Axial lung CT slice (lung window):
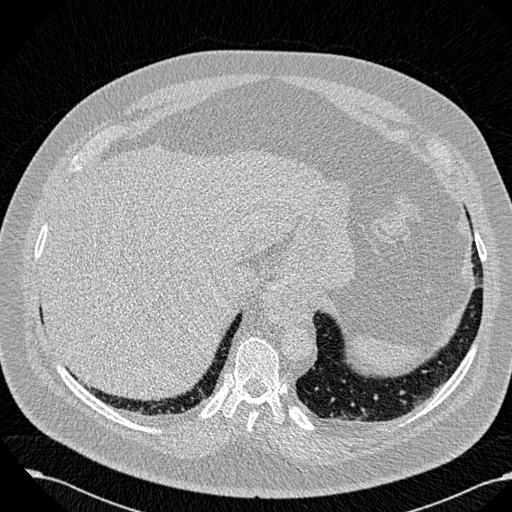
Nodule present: no